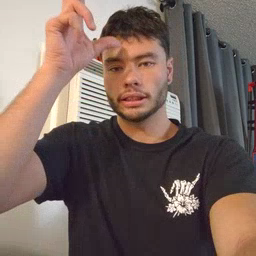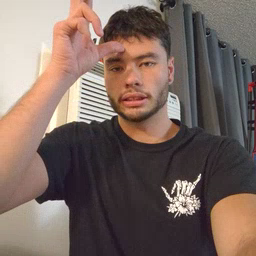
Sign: hen